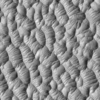
Label: not_dusty